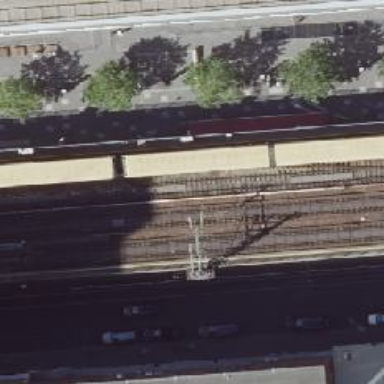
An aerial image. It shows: Viaduct bridge carrying electrified light rail line with ballastless tracks.